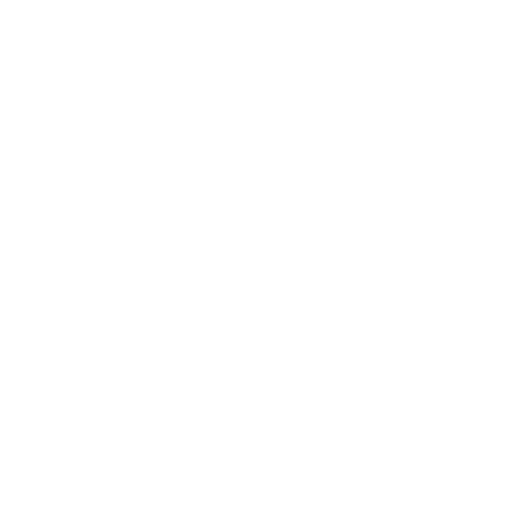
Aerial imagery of depression(s) in Alaska named Thayer Basin containing only unknown